You are looking at the short-time Fourier spectrogram of a bearing's acceleration signal. Classify the bearing condition as one of: normal, inner_race, outer_race, ball.
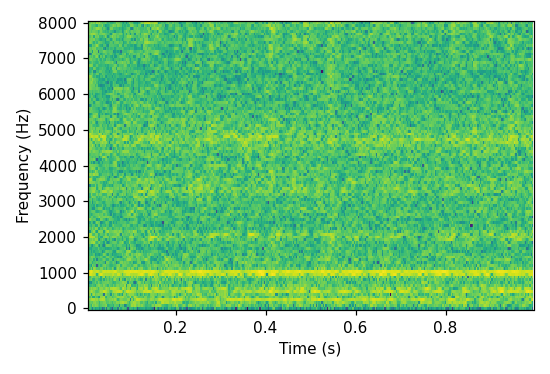
Answer: normal